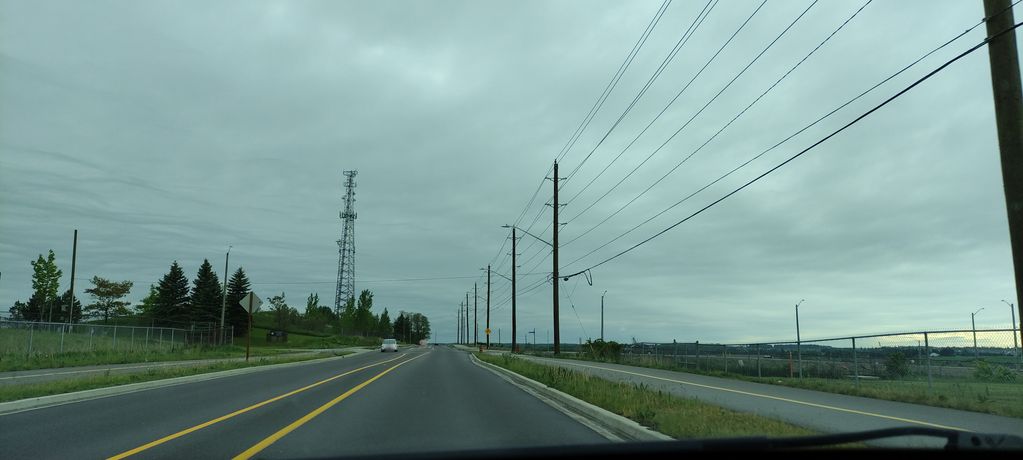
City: kitchener-waterloo